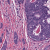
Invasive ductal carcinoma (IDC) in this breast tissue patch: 0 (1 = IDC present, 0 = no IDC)